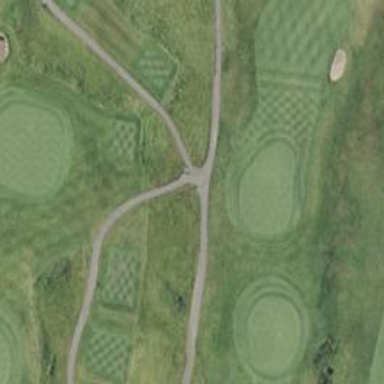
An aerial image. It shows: Service road used as golf cart path.